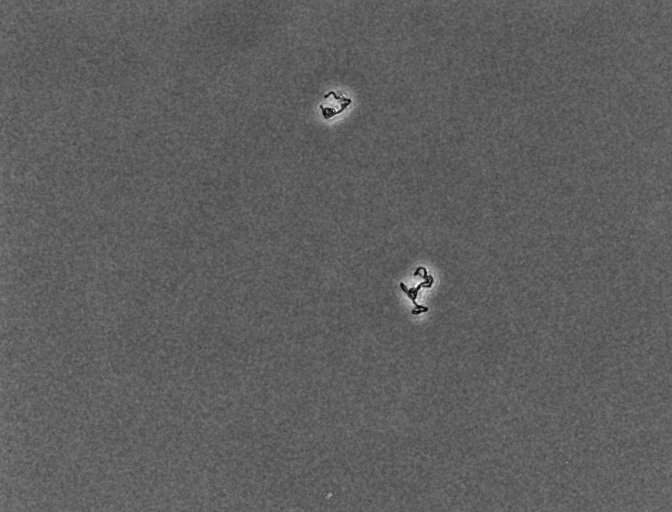
various_fewshot